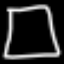
Label: square